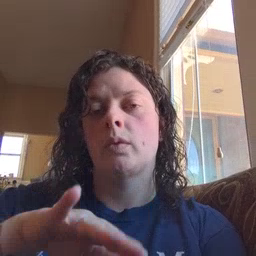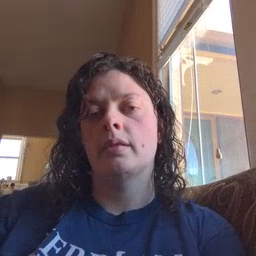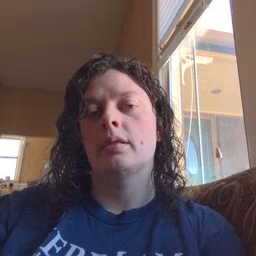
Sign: pool